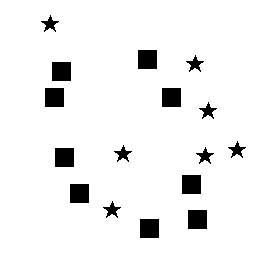
Squares: 9
Triangles: 0
Stars: 7
Total shapes: 16